Question: I have this dataframe:
'''
btc_yields Year reit_yields
0 <PHONE> 2010 -3093
1 45790476 2011 -1833
2 37433124 2012 -1632
3 <PHONE> 2013 13984
4 808407 2014 22776
5 <PHONE> 2015 21642
6 685726 2016 21023
7 75958 2017 19760
8 49428 2018 20704
9 34330 2019 24687
10 27005 2020 21701
'''
And I have generated this plot of btc_yields by year:

Using this code:
'''
btc_yield_chart = alt.Chart(btc_yields_df).mark_line(color = 'orange', strokeWidth = 7).encode(
x = alt.X('Year:N', title = 'Buy-in Year'),
y = alt.Y('btc_yields', title = 'Yields in USD ($)', scale=alt.Scale(type='log')),
tooltip = 'btc_yields'
).properties(
width = 600,
height = 400,
title = 'Return on $10,000 Seed Investment in Bitcoin by Buy-in Year'
).configure_axis(
labelFontSize=14,
titleFontSize=16
).configure_title(
fontSize = 21
)
btc_yield_chart
'''
I'd like to use a layered plot to include the reit_yields as another line in the chart and have tried this to no avail:
'''
base = alt.Chart(merged_btc_reit_low_inf).encode(
x = alt.X('Year:N', title = 'Buy-in Year'),
).properties(
width = 600,
height = 400,
title = 'Return on $10,000 Seed Investment in Bitcoin by Buy-in Year'
)
alt.layer(
base.mark_line(color = 'orange', strokeWidth = 5).encode(
y = alt.Y('btc_yields', title = 'BTC Yields in USD ($)', scale=alt.Scale(type='log')),
tooltip = 'btc_yields'
),
base.mark_line(color = 'blue', strokeWidth = 5).encode(
y = alt.Y('reit_yields', title = 'REIT Yields in USD ($)', scale=alt.Scale(type='log')),
tooltip = 'reit_yields'
)
).configure_axis(
labelFontSize=14,
titleFontSize=16
).configure_title(
fontSize = 21
)
'''
If I remove 'scale=alt.Scale(type='log')' the plot gets generated but since the y-axis is no longer log-scaled the graph is not informative at all. I would like help re-log-scaling the y-axis with this layered format. Thank you!
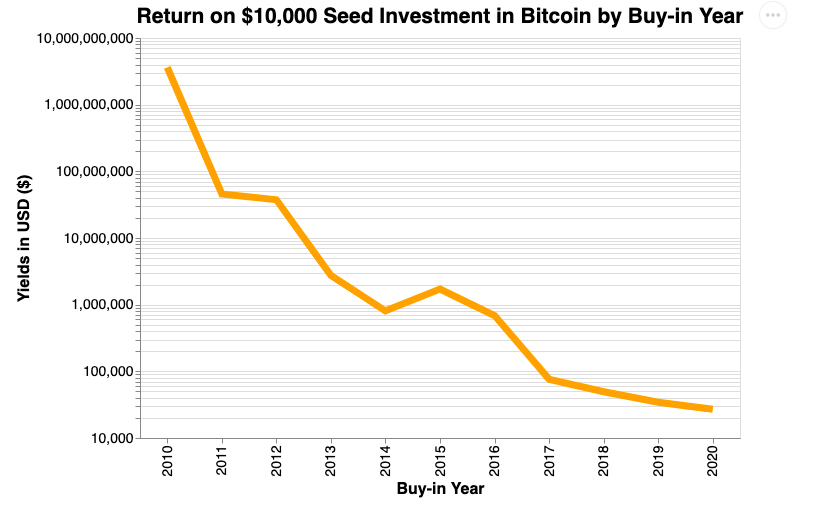
Answer: The log of negative values is undefined so you would need to <URL>'. Symlog also defines a linear range around zero to avoid near infinite log transformed values.